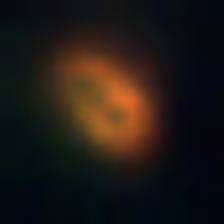
Taxon: NanoPlankton
Group: Other